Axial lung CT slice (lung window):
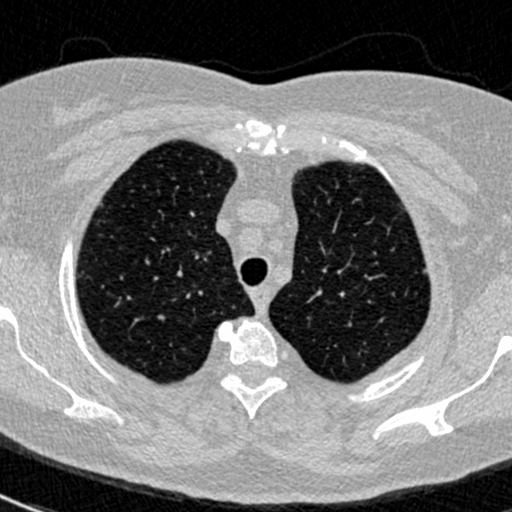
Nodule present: no